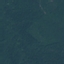
Land use / land cover: Forest